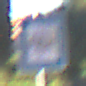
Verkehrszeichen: Polizei
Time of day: MorningAfternoon
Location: Outdoor (Suburban)
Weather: Clear
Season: NotSpecified
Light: Natural